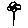
Label: flower